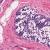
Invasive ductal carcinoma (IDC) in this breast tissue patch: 0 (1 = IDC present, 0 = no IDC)